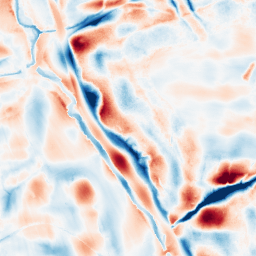
Category: wavelet
Decomposition family: wavelet_biorthogonal
Decomposition parameters: wavelet: bior4.4
level: 5
Upsampling method: quintic
Upsampling parameters: scale: 8
Upsampling scale: 8